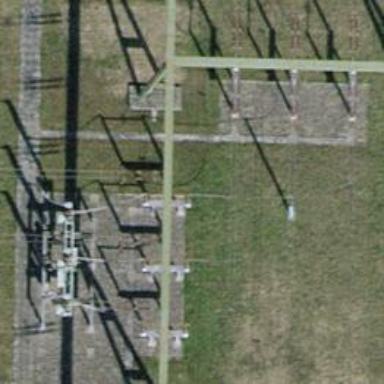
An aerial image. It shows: Insulator used in power equipment.